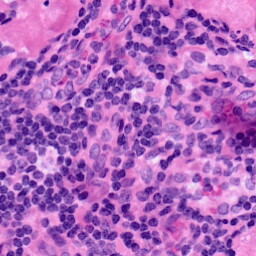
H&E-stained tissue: LymphNode